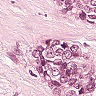
Metastatic tissue present: yes